Question: I'm trying to remove 'Ghost Referral Spam' from my Google Analytics, and have been following advice for setting up filters to block this type of traffic. The first filter people suggest is to only traffic to your .
However, this filter is being problematic, and is blocking most of my genuine traffic too.
I'm aware these filters take 24-48 hours to become effective, and do not work retroactively. But this is not the problem:
The filtered view has been running for 30 days: it contains far less traffic than the unfiltered view, even when I segment the unfiltered view on hostname (which in theory should produce the same dataset).
To reiterate: comparing the 'hostname' filtered view alongside an unfiltered view segmented by the same 'hostname' displays different results!
Why is traffic not making it into my view?
---

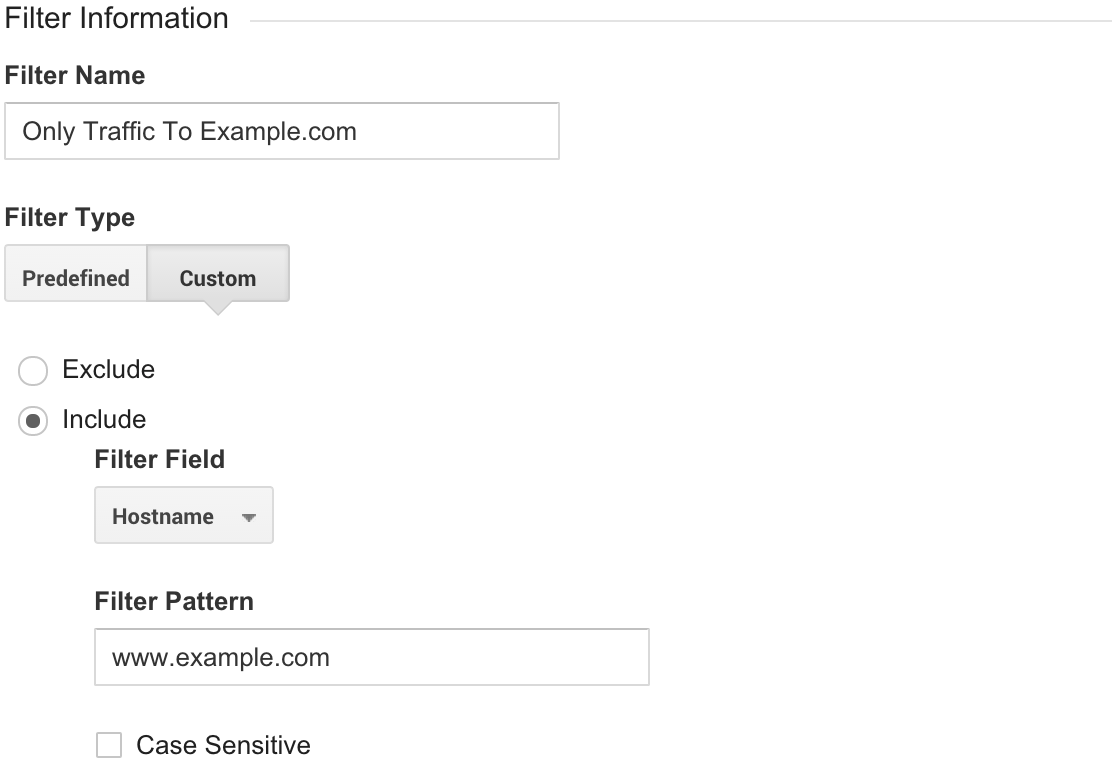
Answer: Misconfiguration on my part - turns out I had 'User-ID Tracking' enabled, so it was only showing registered users on my site.
I discovered this by stepping through every setting in my unfiltered view, and comparing it against the filtered view. Not sure how this happened.
In hindsight, I should have just created a copy of the unfiltered view (there's a button to do this), and then apply the filter, knowing that everything else would be the same.